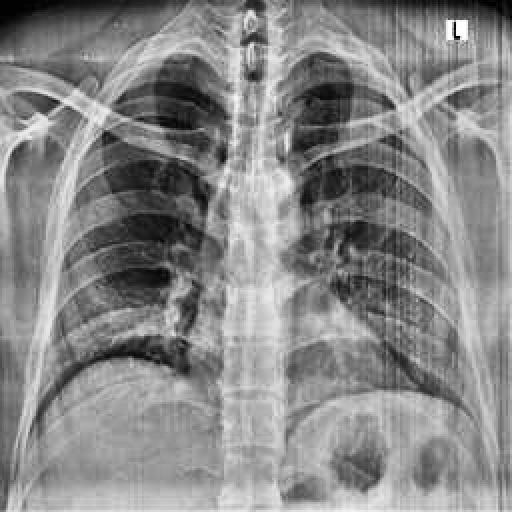
Finding: NORMAL